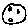
Label: moon